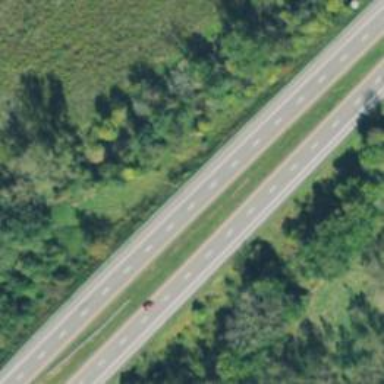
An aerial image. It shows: Motorway expressway with trunk highway classification.